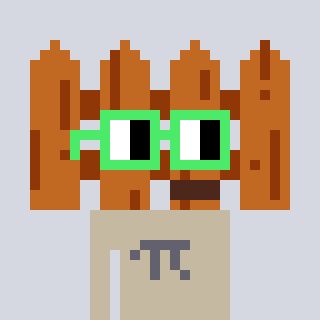
a pixel art character with square light green glasses, a fence-shaped head and a bege-colored body on a cool background